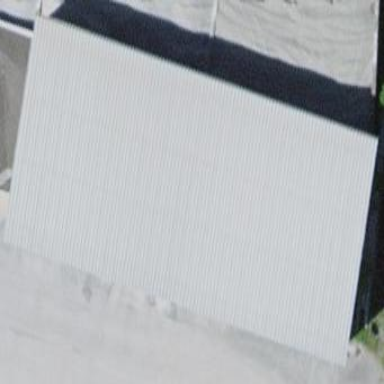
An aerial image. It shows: View of roof of building.